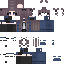
A female human skin with medium skin, wearing brown long hair dressed in a blue hoodie and black pants, featuring a closed mouth.